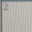
Piece: xx